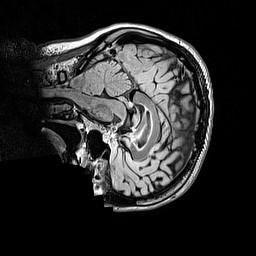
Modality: FLAIR
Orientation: sagittal
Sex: female
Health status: ill
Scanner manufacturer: siemens
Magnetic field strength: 3 T
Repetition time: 5 s
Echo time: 0.388 s